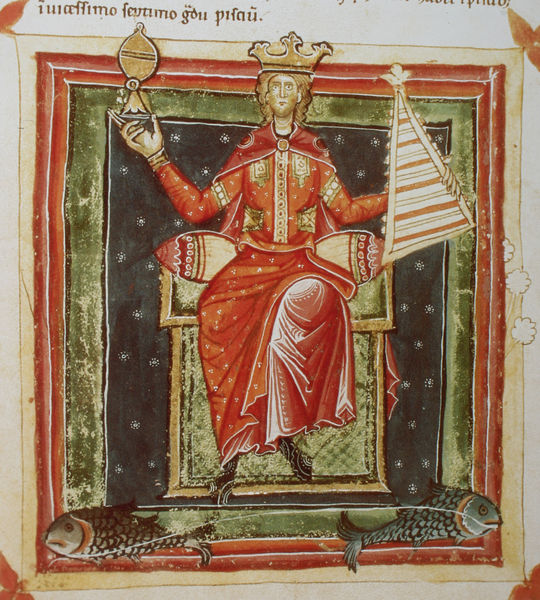
Titel: Liber astrologiae. Venus in der Erhöhung
Künstler: Georgius Fendulus
Standort: Paris
Institution: Bibliothèque Nationale
Schlagwörter: blau, gott, hand, himmel, mann, umhang, weiß, dreieck, gelb, grün, sitzen, haar, kleid, licht, orange, profil, schwarz, rot, malerei, bart, bibel, falten, rahmen, bild, porträt, felder, kirche, gewand, gold, kelch, mantel, sitzend, en face, krone, locken, schuppen, apfel, schrift, segel, papier, rahmung, sitz, perspektive, zwei, fahne, rand, kaiser, kissen, könig, papst, thron, ornamente, gestreift, streifen, robe, knie, flamme, buch, religion, stern, sterne, illustration, text, herrscher, tron, wimpel, buchdruck, buchseite, pergament, fisch, christus, jesus, antik, mittelalter, weihrauch, macht, geistlich, pokal, schriftstück, harfe, lyra, david, glauben, christen, heiland, leier, miniatur, sitzkissen, handschrift, fische, insignien, flossen, latein, karl der große, regent, insular, buchmalerei, fibel, reichsapfel, evangeliar, bekrönt, attribute, chrstus, reichsinsignien, karolingisch, illumination, karolinger, flamem, kaiserthron, rote robe, weltenkönig, weltenlenker, könig#, mittrlalter, tbuchmalerei, dische